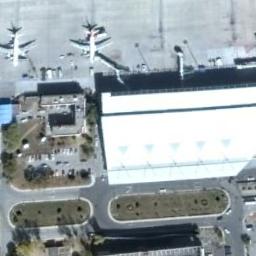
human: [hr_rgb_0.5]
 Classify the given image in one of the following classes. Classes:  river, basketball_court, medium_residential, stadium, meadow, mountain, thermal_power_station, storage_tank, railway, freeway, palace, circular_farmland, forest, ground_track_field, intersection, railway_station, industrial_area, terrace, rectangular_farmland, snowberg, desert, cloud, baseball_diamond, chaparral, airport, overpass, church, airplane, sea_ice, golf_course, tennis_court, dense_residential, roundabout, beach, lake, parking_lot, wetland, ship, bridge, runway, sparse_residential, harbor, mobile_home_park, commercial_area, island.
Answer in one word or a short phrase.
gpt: airplane